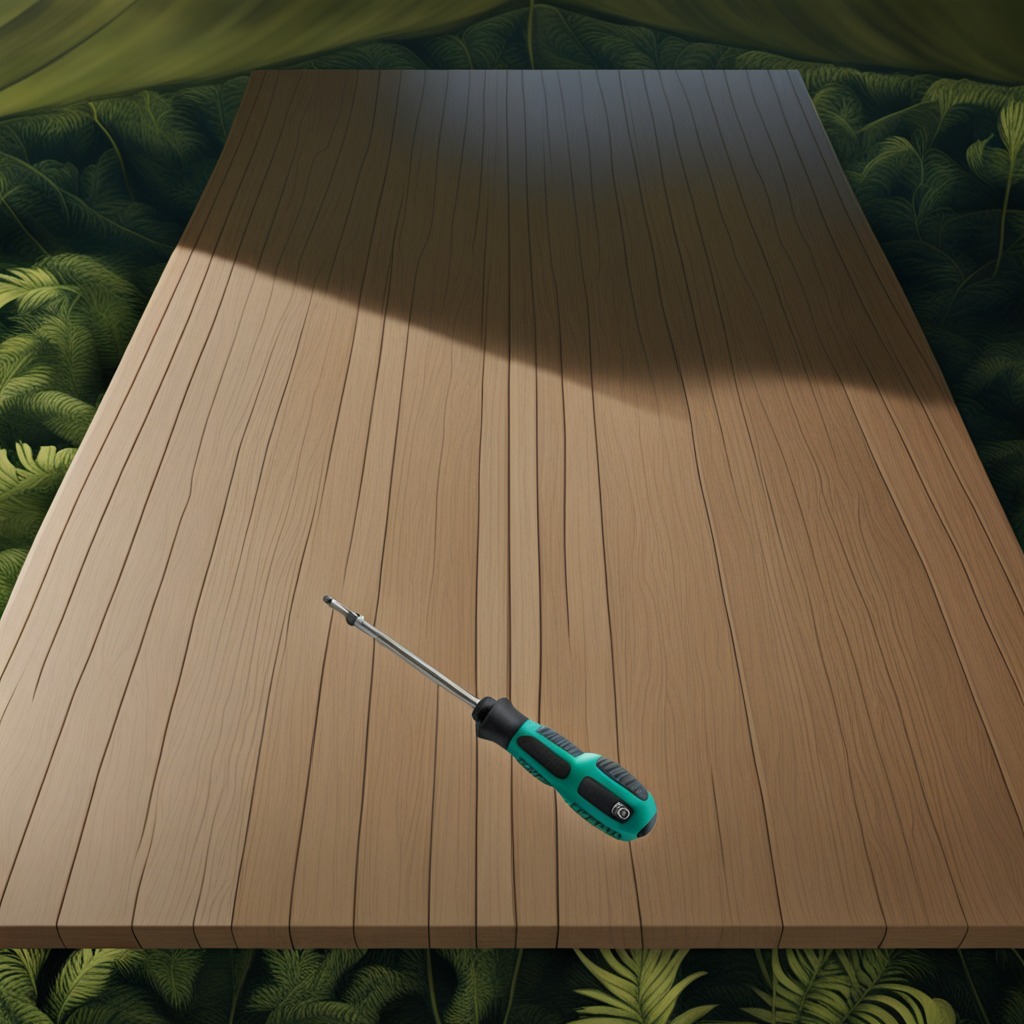
A screwdriver is lying on a wooden table inside a jungle field workshop tent.